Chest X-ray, PA view. Patient: 64 years old, sex F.
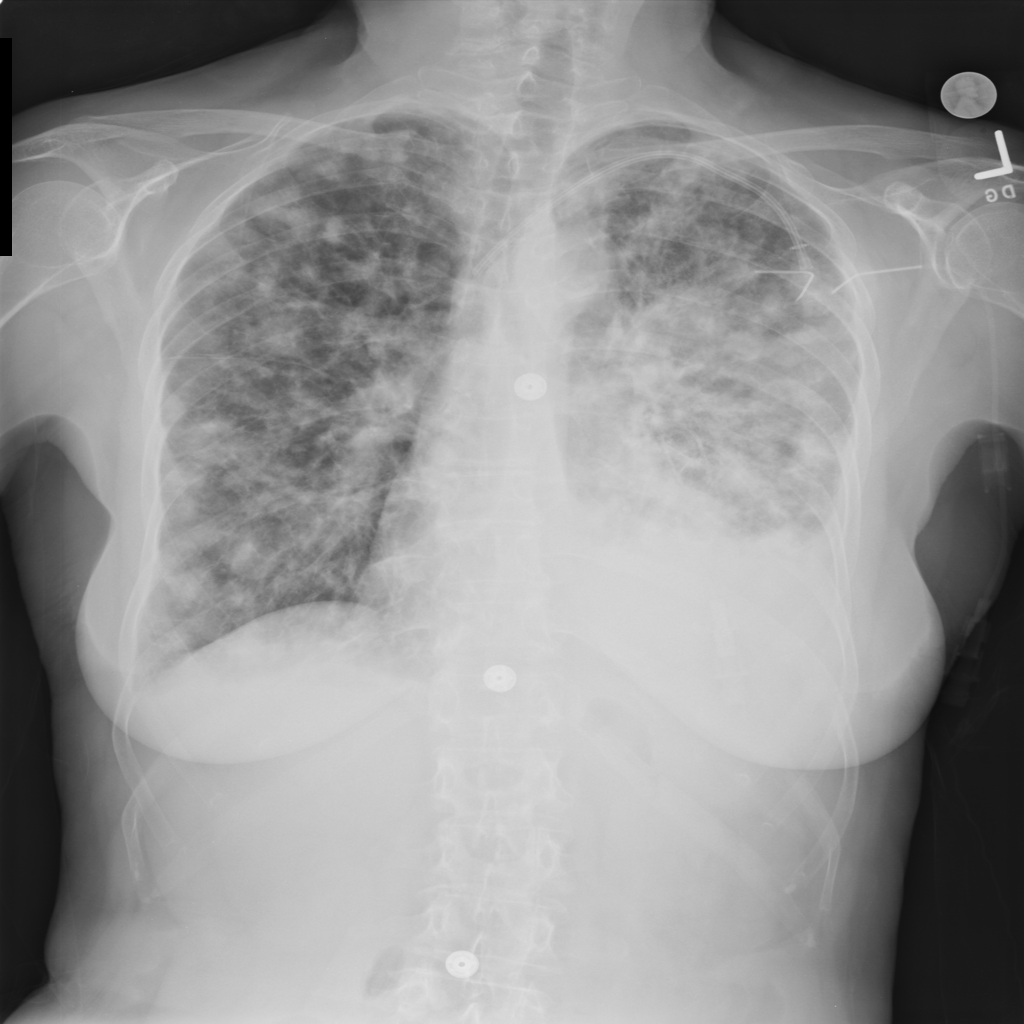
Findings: Consolidation, Nodule